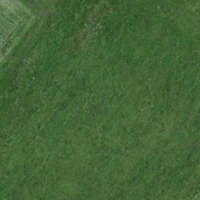
EUNIS habitat code: 25
Species observed at this site:
Lepus europaeus